Question: I have a query that I'm running that is returning always 10 results.
i.e:
'''
SELECT
*
FROM
table
LIMIT 10
'''
I'm then looping through the results. On each of them, I'm resizing them into thumbnails (10 thumbnails). Before displaying the 10 thumbnails, for the very first result, I want to resize it to make it larger. The resizing is no issue. It's trying to figure out how to isolate the very first one before outputting the 10 thumbnails.
I'm doing something like below:
'''
if($stmt->rowCount() != 0) {
while ($row = $stmt->fetch(PDO::FETCH_ASSOC)) {
$id = $row['id'];
$filename = $row['filename'];
// take the first $filename result and resize it to make it larger
// resize $filename into thumbnails and output 10 thumbnails
}
}
'''
Essentially, it's a leaderboard and all top 10 entries are displayed, but the first one is resized to be bigger to show who is currently dominating the top 10 slot.
Any suggestions on where/how I can isolate that very first result so I can resize it?
Below is an example of what I'm conceptually trying to explain:

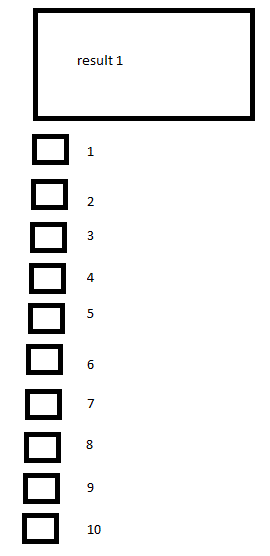
Answer: My PHP is a bit scratchy, but why not just track which iteration you are on? Even simpler than this would be to keep a boolean value but I leave that as an exercise for the reader.
'''
$x = 0
if($stmt->rowCount() != 0) {
while ($row = $stmt->fetch(PDO::FETCH_ASSOC)) {
$id = $row['id'];
$filename = $row['filename'];
if ($x++ == 0)
// take the first $filename result and resize it to make it larger
// resize $filename into thumbnails and output 10 thumbnails
}
}
'''